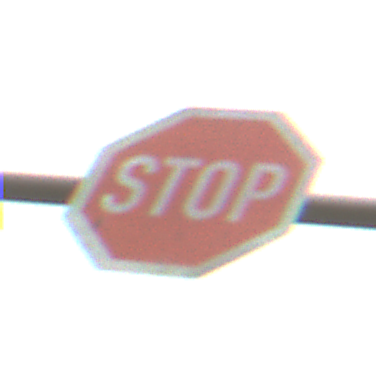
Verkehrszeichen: Stop
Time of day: Midday
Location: Outdoor (Nature)
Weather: Overcast
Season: NotSpecified
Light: Natural